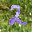
Label: 2